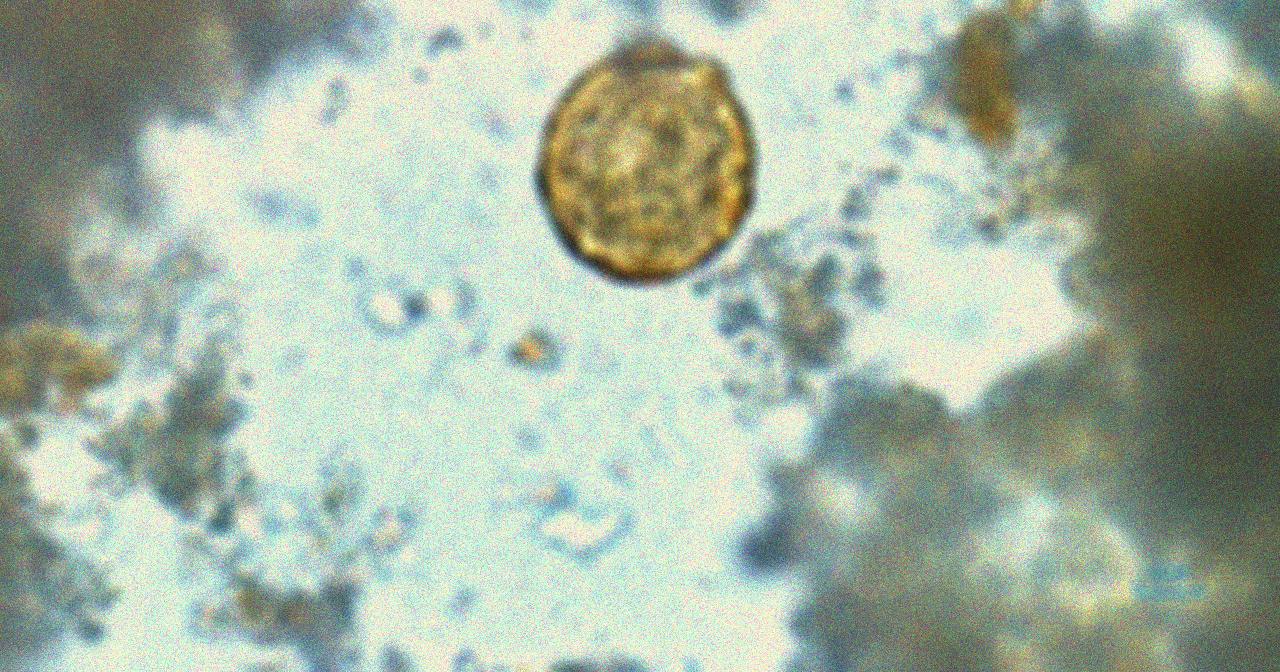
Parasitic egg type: Ascaris lumbricoides